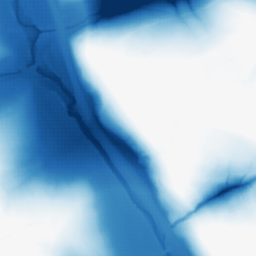
Category: morphological
Decomposition family: morphological
Decomposition parameters: operation: closing
size: 100
Upsampling method: sinc_hamming
Upsampling parameters: scale: 4
kernel_size: 8
Upsampling scale: 4